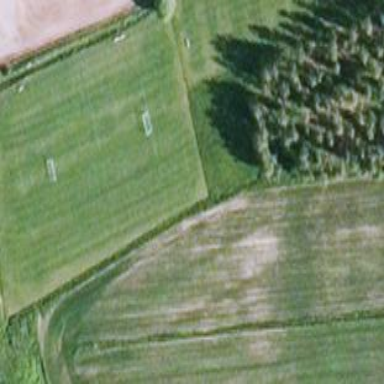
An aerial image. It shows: Soccer pitch with grass surface for leisure and sports.